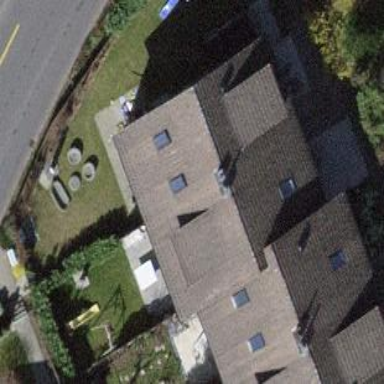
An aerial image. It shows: Residential building.